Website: ulta-beauty
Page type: address-validator
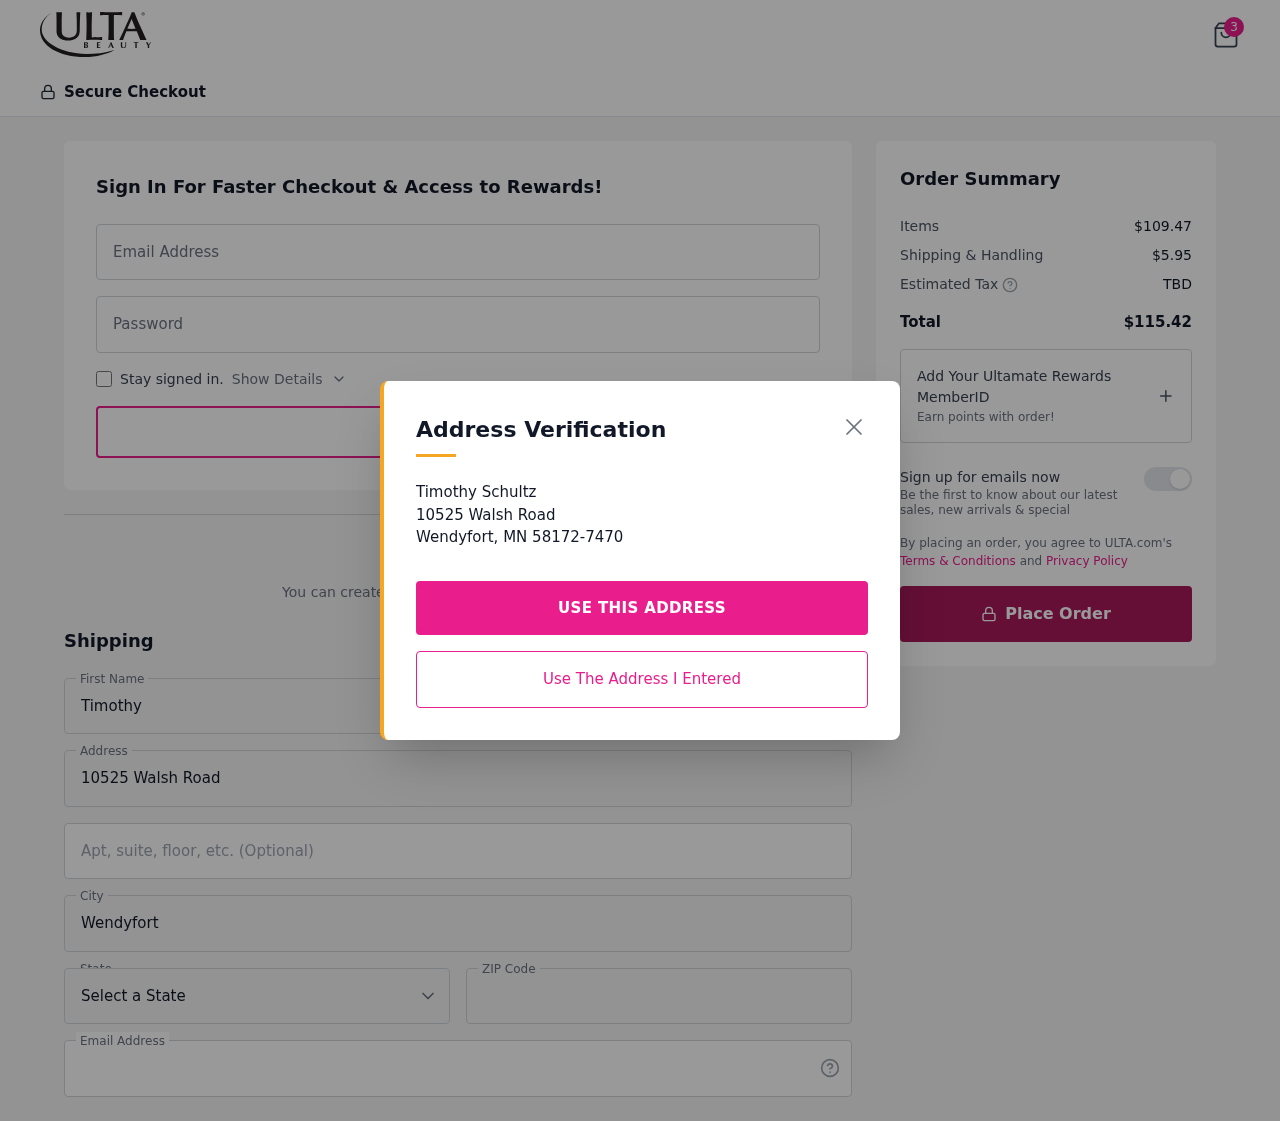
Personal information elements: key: PII_CITY
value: Wendyfort
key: PII_EMAIL
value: timothy.schultz@yahoo.com
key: PII_FIRSTNAME
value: Timothy
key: PII_LASTNAME
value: Schultz
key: PII_POSTCODE
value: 58172
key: PII_STATE_ABBR
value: MN
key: PII_STREET
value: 10525 Walsh Road
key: PII_STREET2
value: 10525 Walsh Road
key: PII_FULLNAME2
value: Timothy Schultz
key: PII_CITY2
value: Wendyfort
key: PII_STATE_ABBR2
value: MN
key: PII_POSTCODE_FULL
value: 58172
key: PII_POSTCODE_EXT
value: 7470
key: PII_POSTCODE_NUMERIC
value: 58172
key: PII_POSTCODE_EXT_NUMERIC
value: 7470
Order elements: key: ORDER_NUM_ITEMS
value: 3
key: ORDER_SUBTOTAL
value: $109.47
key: ORDER_SHIPPING_COST
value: $5.95
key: ORDER_TOTAL
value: $115.42